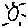
Label: sun